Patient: sex F, age 38
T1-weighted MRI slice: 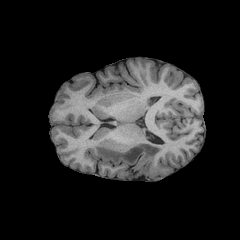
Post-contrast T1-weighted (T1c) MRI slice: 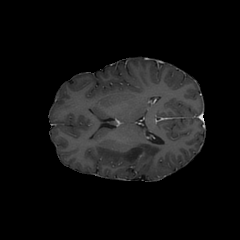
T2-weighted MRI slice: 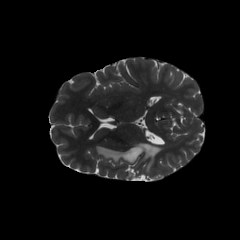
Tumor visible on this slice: yes
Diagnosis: Astrocytoma, IDH-mutant
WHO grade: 3